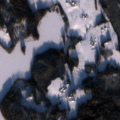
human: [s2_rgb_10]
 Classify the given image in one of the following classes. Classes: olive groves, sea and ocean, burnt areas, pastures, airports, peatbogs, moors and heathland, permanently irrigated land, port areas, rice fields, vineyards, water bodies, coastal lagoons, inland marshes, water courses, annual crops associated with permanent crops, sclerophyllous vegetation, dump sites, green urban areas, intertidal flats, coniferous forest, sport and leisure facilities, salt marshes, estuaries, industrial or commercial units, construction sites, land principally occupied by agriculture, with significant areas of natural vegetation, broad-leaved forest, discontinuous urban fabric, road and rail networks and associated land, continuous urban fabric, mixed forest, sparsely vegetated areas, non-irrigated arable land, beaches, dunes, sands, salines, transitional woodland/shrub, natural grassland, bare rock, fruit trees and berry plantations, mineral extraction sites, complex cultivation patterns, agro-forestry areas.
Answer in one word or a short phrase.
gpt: non-irrigated arable land, coniferous forest, mixed forest, water bodies